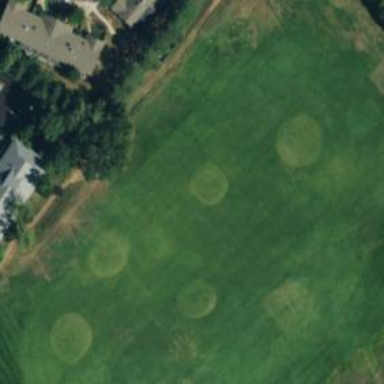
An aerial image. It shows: Grassy area designated for driving range golf.